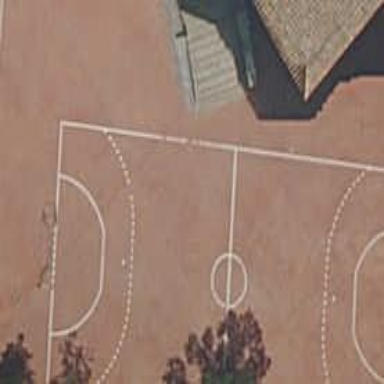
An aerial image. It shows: Soccer pitch for outdoor sports and leisure activities.